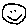
Label: smiley face